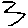
Label: zigzag